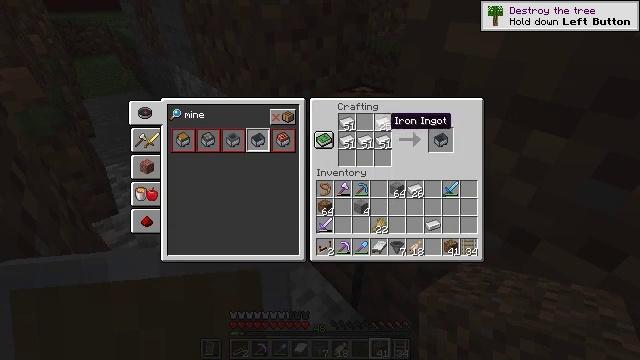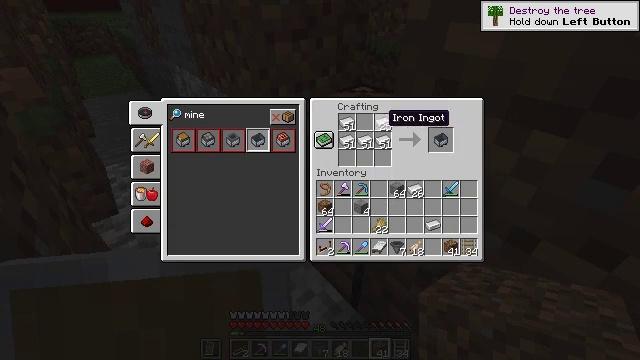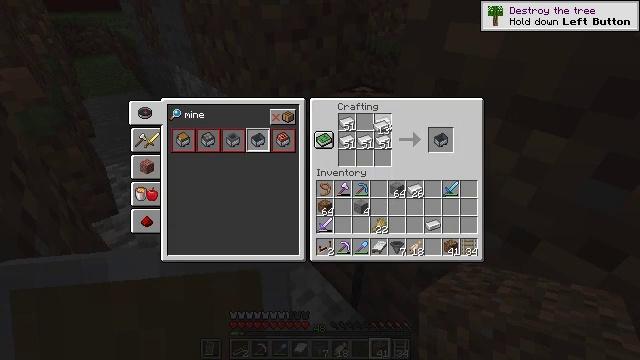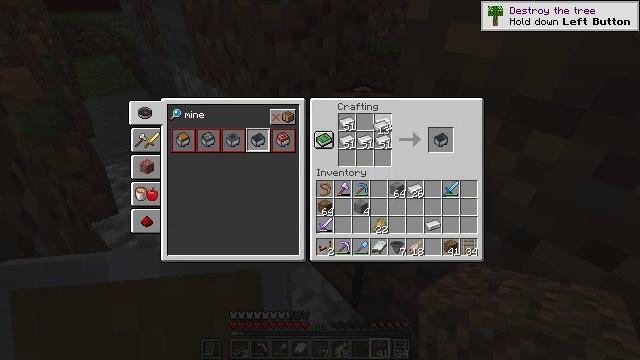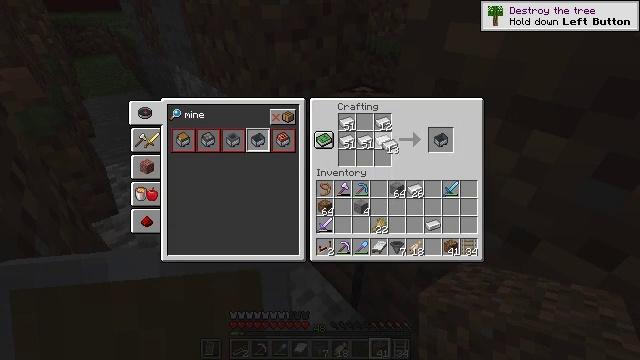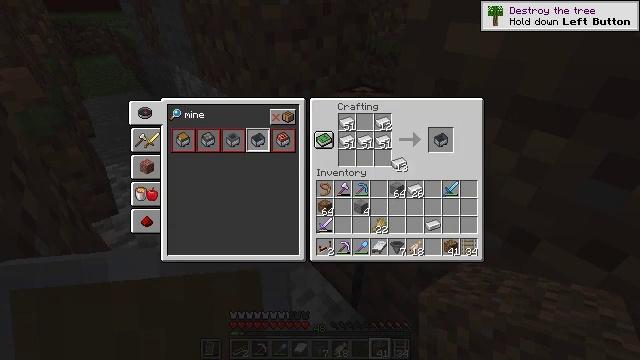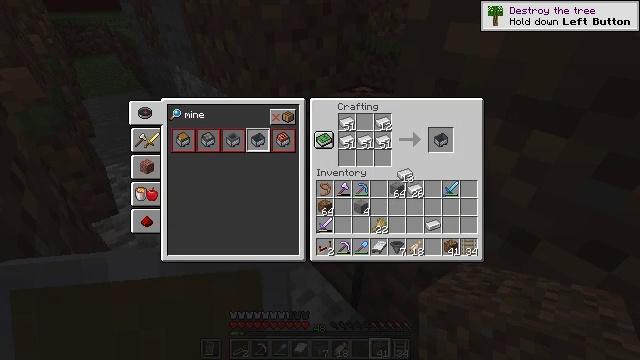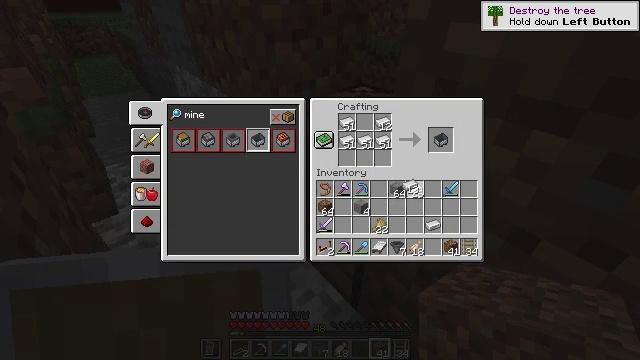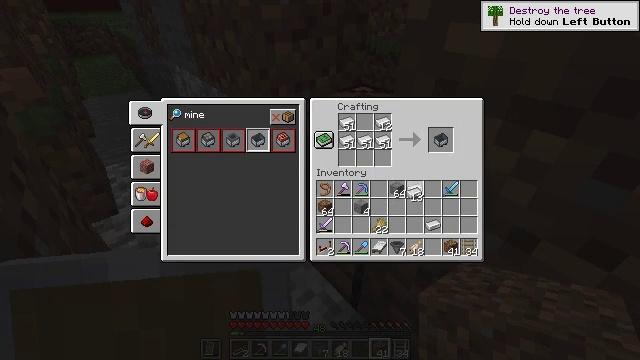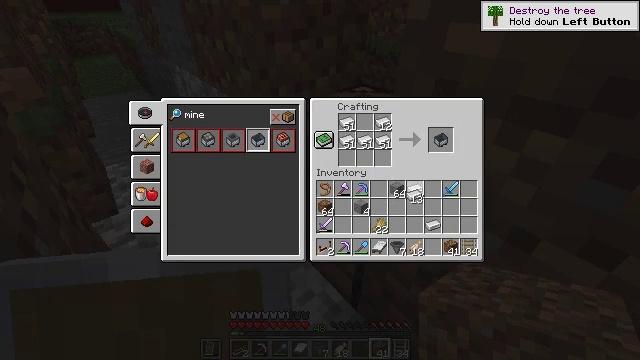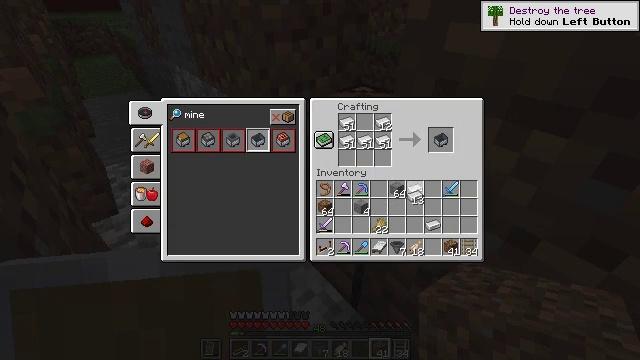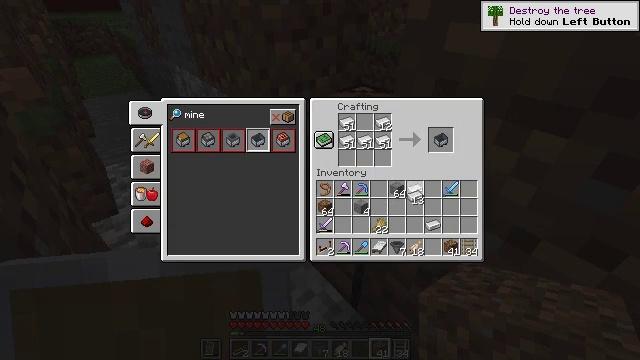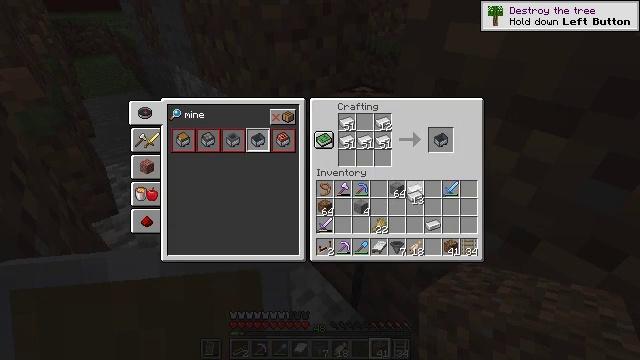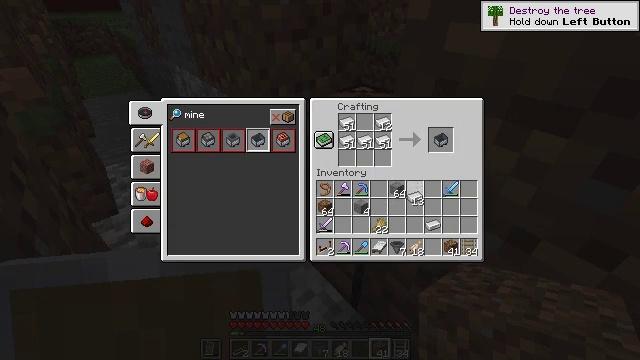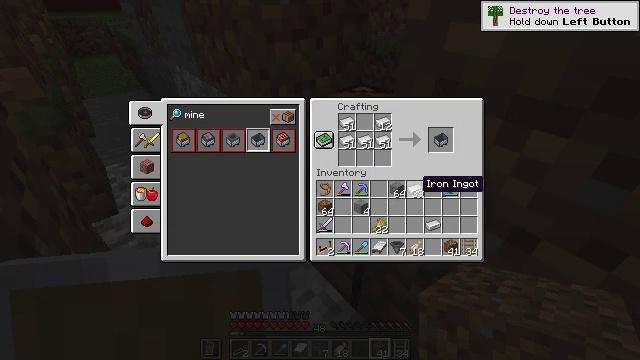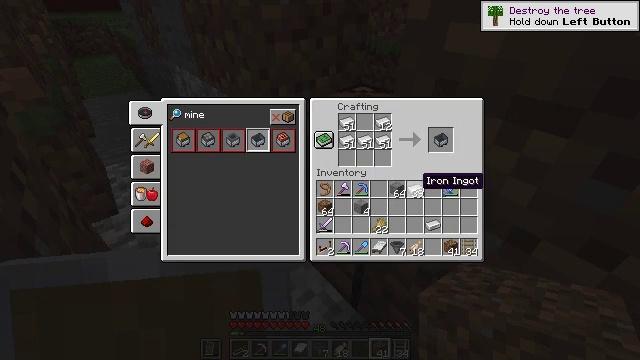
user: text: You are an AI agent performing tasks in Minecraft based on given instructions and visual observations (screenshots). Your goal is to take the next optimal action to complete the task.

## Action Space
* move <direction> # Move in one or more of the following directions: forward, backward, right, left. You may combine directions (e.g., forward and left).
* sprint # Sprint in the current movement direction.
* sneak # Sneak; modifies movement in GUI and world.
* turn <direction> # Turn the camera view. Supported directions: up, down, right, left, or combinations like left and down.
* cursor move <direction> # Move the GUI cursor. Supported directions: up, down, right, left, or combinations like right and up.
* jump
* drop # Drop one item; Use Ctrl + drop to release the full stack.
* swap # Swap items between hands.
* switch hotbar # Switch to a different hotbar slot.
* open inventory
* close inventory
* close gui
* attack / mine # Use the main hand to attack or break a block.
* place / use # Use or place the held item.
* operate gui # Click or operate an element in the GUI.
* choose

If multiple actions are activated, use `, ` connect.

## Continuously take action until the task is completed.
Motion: motion action
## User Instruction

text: Use the crafting table to make a minecart.
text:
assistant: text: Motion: no_op
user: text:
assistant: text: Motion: choose
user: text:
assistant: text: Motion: choose
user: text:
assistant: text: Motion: cursor move right and down
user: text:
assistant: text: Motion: cursor move right and down
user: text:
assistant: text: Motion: cursor move down
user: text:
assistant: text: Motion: cursor move down
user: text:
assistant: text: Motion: cursor move down
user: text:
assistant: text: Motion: no_op
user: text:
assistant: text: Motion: no_op
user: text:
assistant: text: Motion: operate gui
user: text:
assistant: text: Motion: operate gui
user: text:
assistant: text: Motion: operate gui
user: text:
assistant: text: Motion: no_op
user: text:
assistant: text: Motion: no_op
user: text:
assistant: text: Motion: no_op
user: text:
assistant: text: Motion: cursor move left and up
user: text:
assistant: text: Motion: cursor move left and up
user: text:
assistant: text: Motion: cursor move up
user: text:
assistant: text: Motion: cursor move up
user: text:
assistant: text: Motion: no_op
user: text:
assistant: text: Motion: no_op
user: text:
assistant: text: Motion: choose
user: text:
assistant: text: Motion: choose
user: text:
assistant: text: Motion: choose
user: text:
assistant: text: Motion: cursor move right and down
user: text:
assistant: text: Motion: cursor move right and down
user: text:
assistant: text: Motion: cursor move down
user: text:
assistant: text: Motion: no_op
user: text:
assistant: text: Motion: no_op